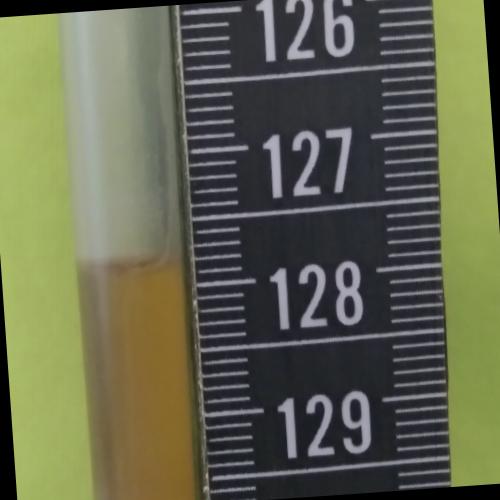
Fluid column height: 127.8 cm